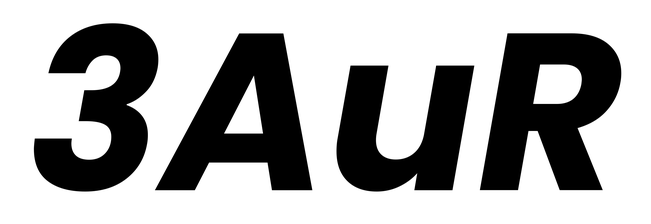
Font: Poppins-BoldItalic